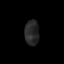
Tissue: skin
Cell type: Epithelial cells
Senescence score: 0.2369
Nuclear area (px): 351
Mean DAPI intensity: 39.829